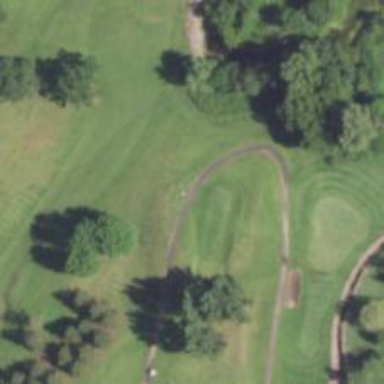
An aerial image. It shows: Service road designated as golf cart path.